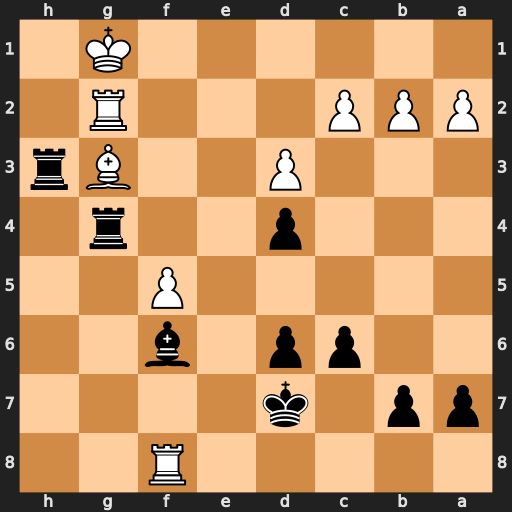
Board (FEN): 5R2/pp1k4/2pp1b2/5P2/3p2r1/3P2Br/PPP3R1/6K1
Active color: b
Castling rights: -
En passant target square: -
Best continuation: Rhxg3 Rxg3 Rxg3+